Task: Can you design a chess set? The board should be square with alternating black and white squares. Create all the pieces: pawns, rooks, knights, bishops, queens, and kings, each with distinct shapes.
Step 2438:
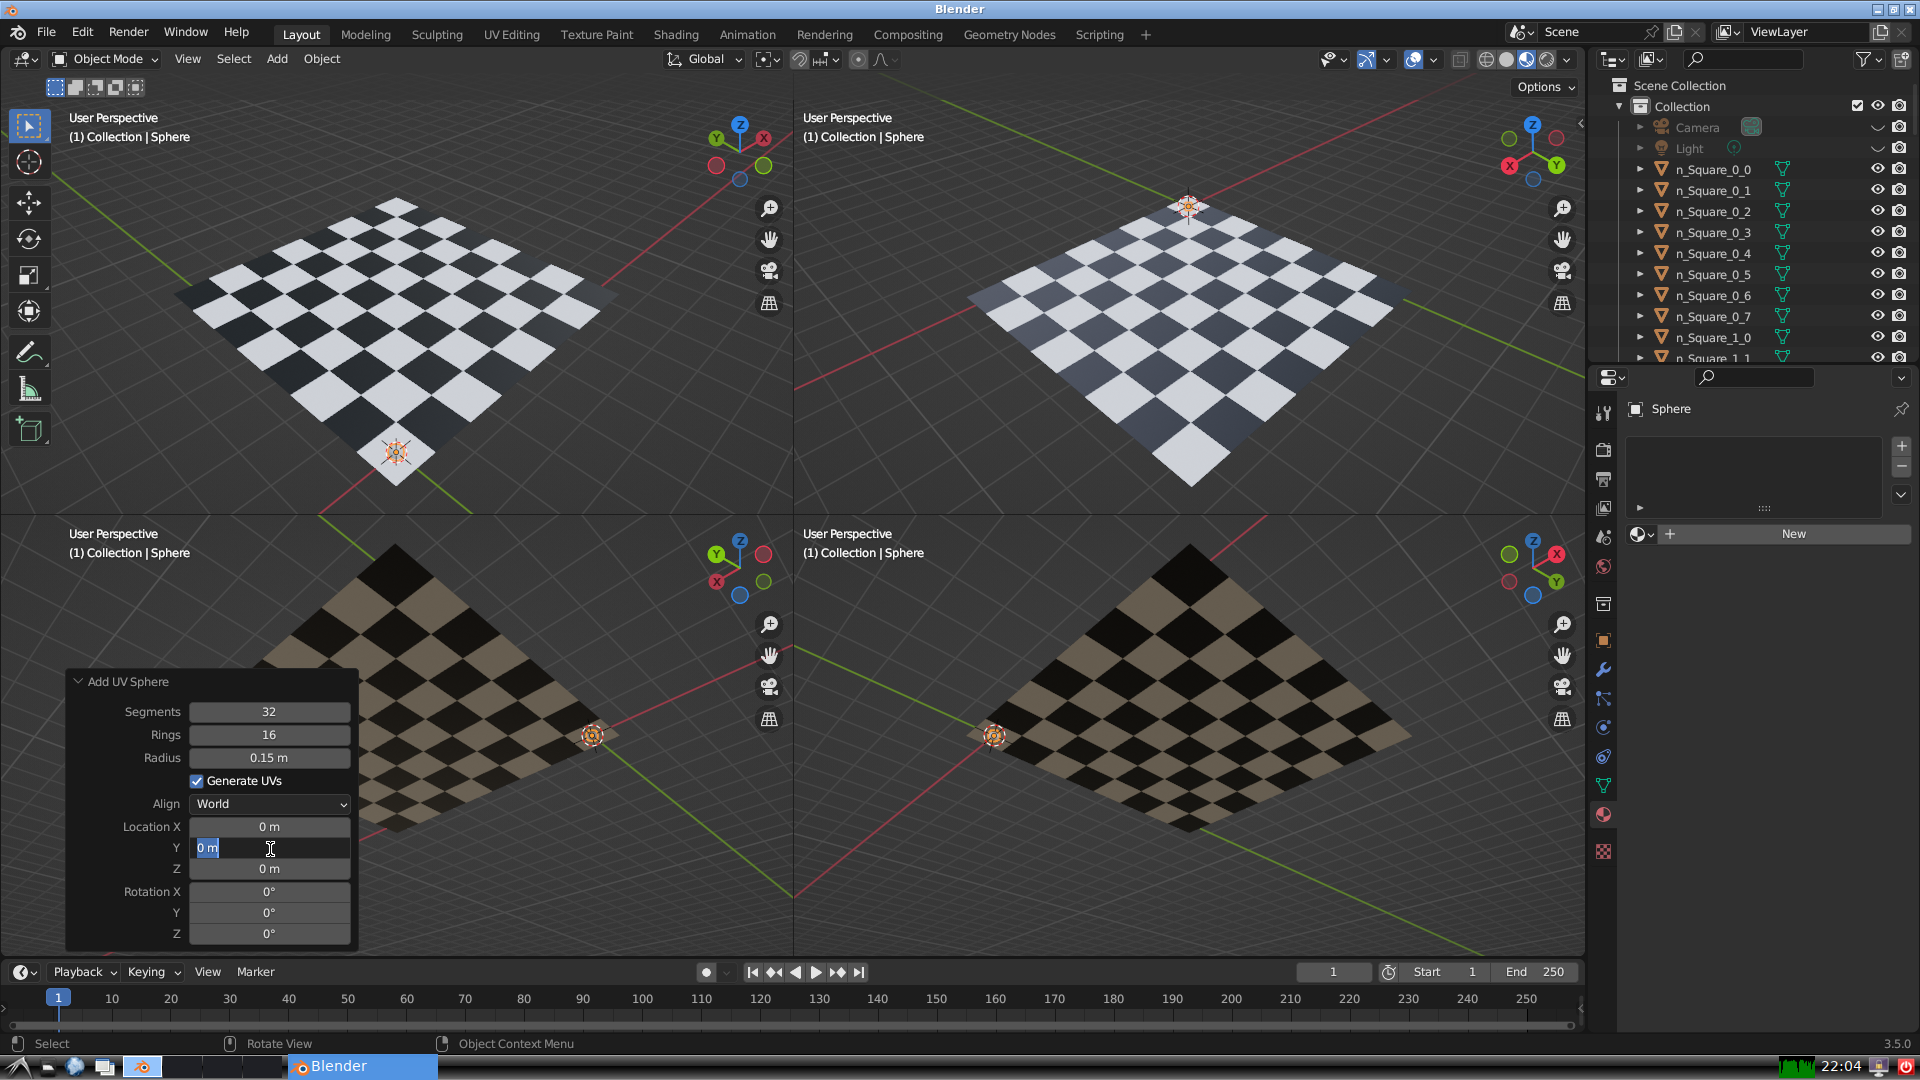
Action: input_text: 1.0